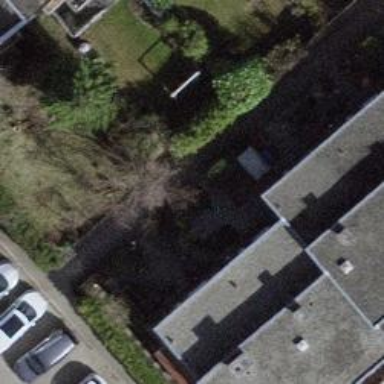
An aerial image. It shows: Terrace building.